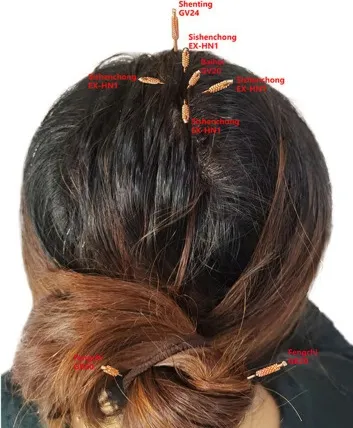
Represents the back of the head, and the small labels inside represent the acupuncture points of the head, Baihui (GV20), Shenting (GV24), Sishen cong (EX-HN1), Tongtian (BL7), Shuaigu (GB8), and Fengchi (GB20).
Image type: medical_photograph (skin_photograph)